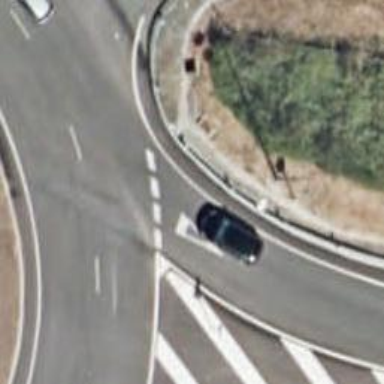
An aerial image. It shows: Road with "give way" sign.